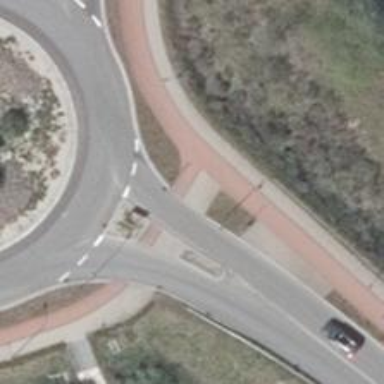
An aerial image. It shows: Uncontrolled crossing with central island on the road.